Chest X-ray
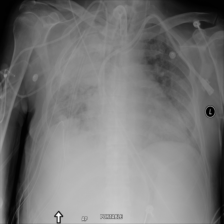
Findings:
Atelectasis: negative
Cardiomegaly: negative
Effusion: negative
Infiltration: negative
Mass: negative
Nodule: negative
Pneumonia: negative
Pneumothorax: negative
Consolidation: positive
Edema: negative
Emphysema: negative
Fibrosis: negative
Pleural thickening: negative
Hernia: negative